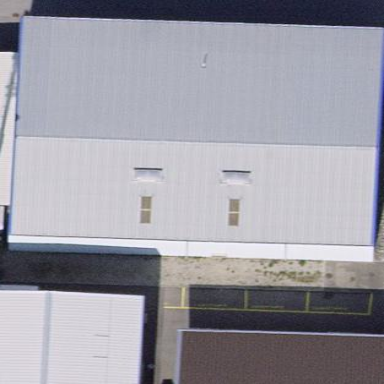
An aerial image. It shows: Commercial building.